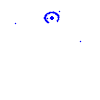
Particle: proton